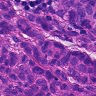
Metastatic tissue present: yes